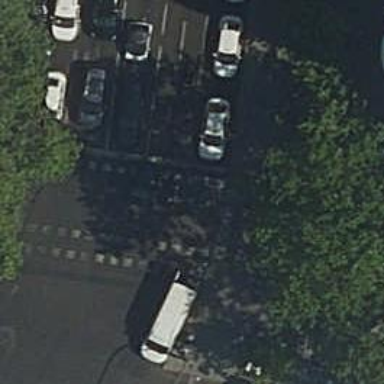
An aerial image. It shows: Taxi stand.